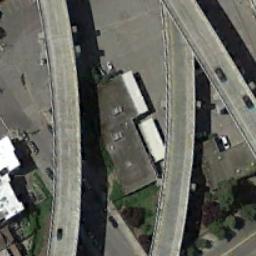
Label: overpass